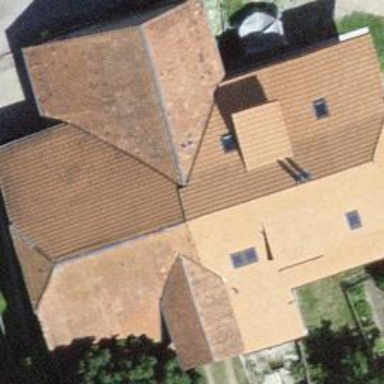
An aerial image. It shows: Farm building with half-hipped roof shape.